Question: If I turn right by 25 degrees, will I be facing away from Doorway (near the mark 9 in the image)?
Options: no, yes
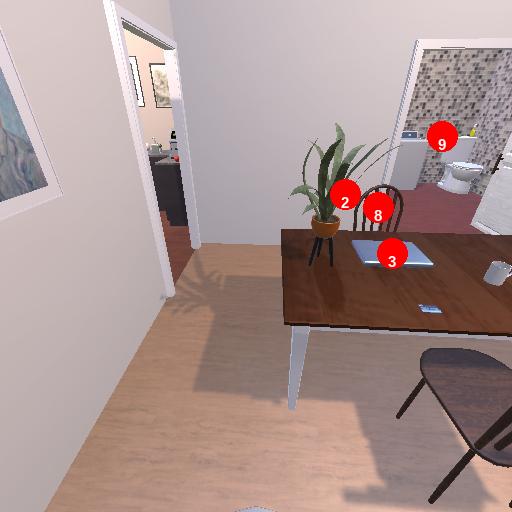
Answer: no